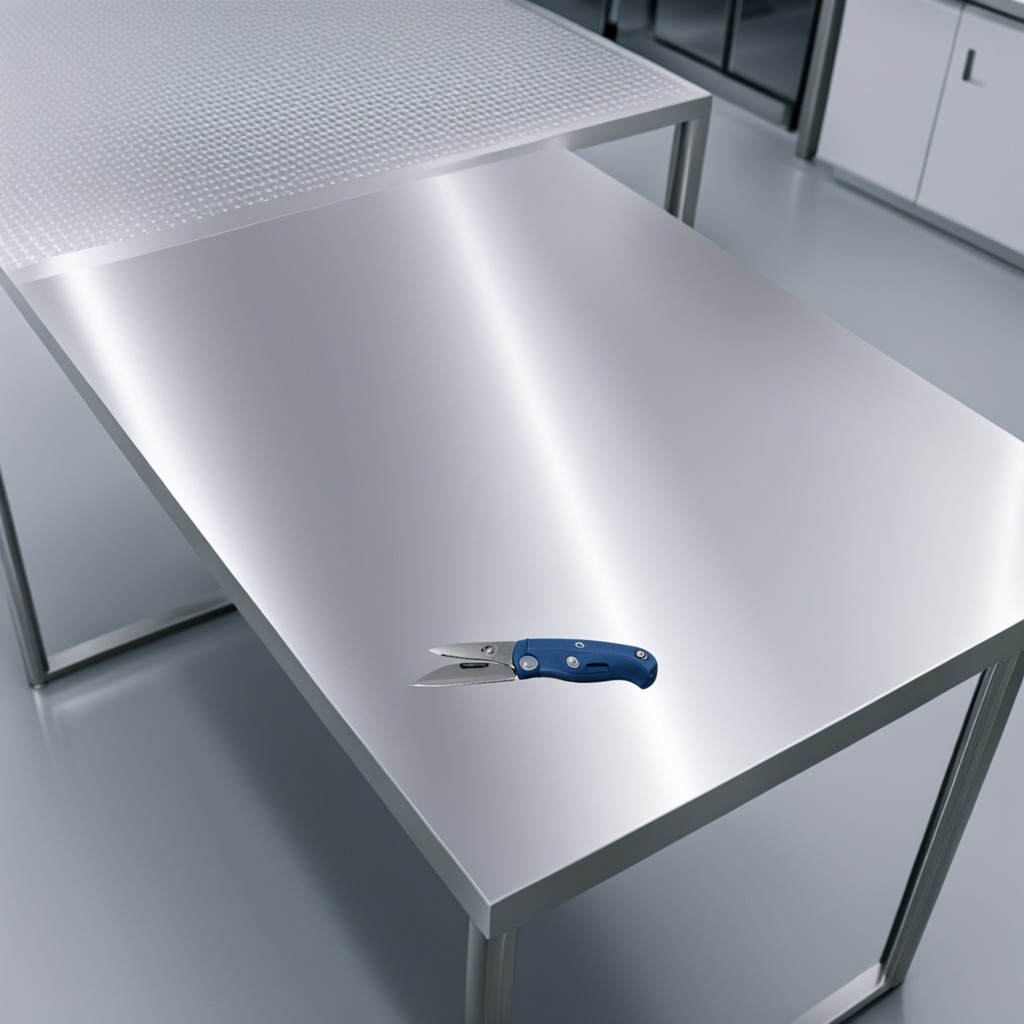
A utility knife is lying on the stainless steel table in a high-end prototyping lab.